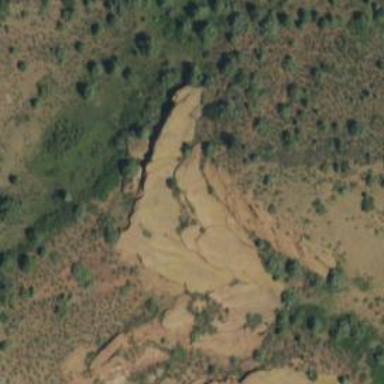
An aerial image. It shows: Landscape of bare rock.